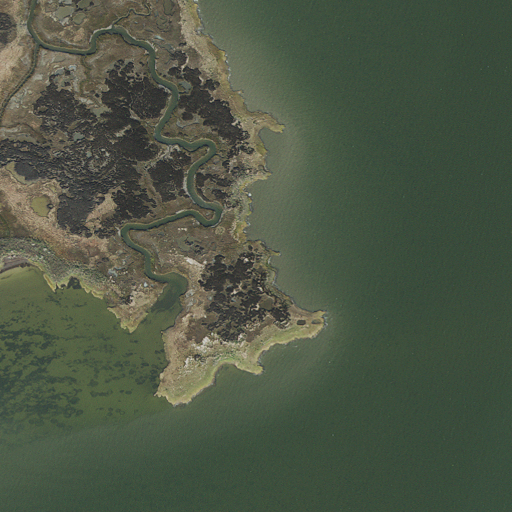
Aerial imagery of cape in Maryland named Shark Point containing open water and herbaceous wetlands